Chest X-ray:
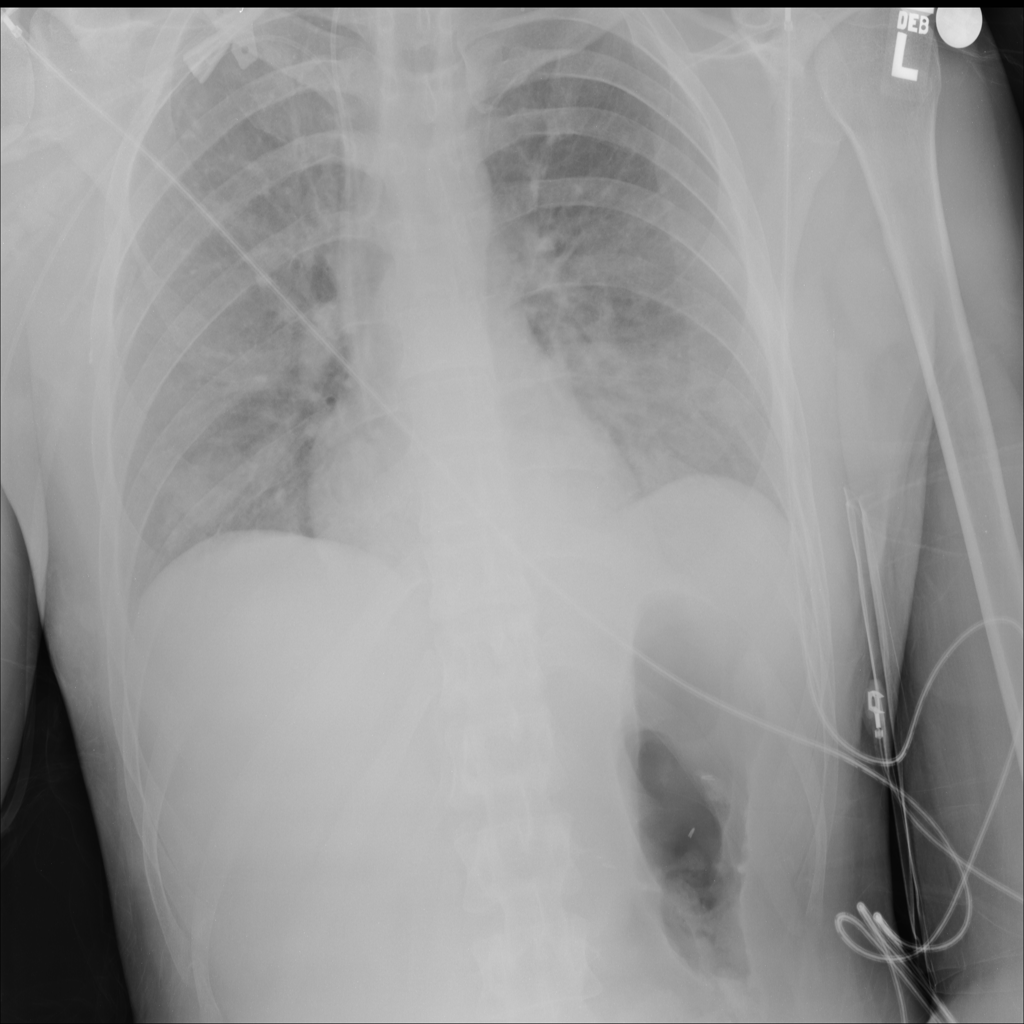
Findings: Consolidation
No abnormal finding: no